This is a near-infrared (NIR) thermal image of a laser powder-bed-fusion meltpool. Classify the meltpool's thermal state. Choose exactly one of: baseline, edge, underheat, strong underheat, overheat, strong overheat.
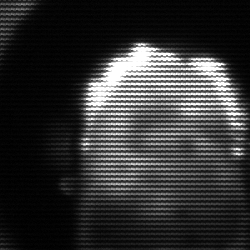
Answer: baseline